Aerial crown-view tile of a tropical tree (Barro Colorado Island, Panama), acquired 20240918:
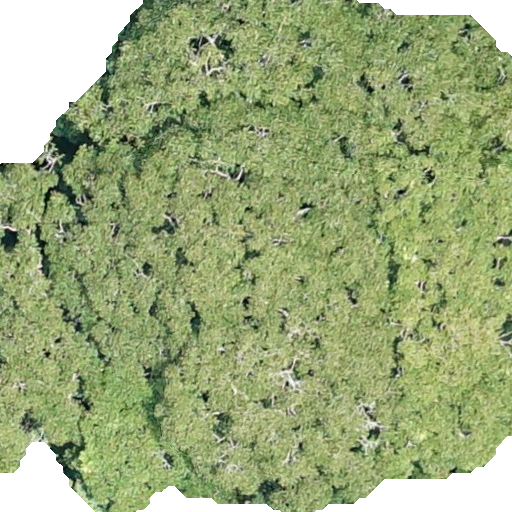
Species: Dipteryx oleifera
GBIF accepted scientific name: Dipteryx oleifera
Crown area: 441.472 m²